Question: I am using this, to make a function call in smart contract via metamask in react:
'''
export default class EthereumForm1 extends Component {
constructor (props) {
super (props);
const MyContract = window.web3.eth.contract(ContractABI);
this.state = {
ContractInstance: MyContract.at('ContractAddress')
}
this.doPause = this.doPause.bind (this);
}
doPause() {
const { pause } = this.state.ContractInstance;
pause (
{
gas: 30000,
gasPrice: <PHONE>,
value: window.web3.toWei (0, 'ether')
},
(err) => {
if (err) console.error ('Error1::::', err);
console.log ('Contract should be paused');
})
}
'''
What I want is to run jQuery code with loading gif: '$(".Loading").show();'
while transaction is being processed and remove it after. Also, it would be good to add transaction status in div after, like in metamask(either passed or rejected).

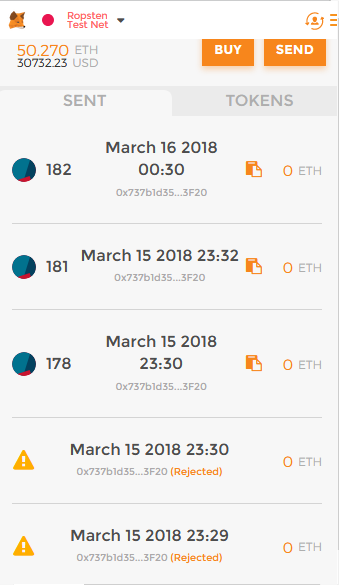
Answer: What helped me was checking every few seconds if my transactiopn finished, and if yes hiding the loader.
'''
if (latestTx != null) {
window.web3.eth.getTransactionReceipt(latestTx, function (error, result) {
if (error) {
$(".Loading").hide();
console.error ('Error1::::', error);
}
console.log(result);
if(result != null){
latestTx = null;
$(".Loading").hide();
}
});
}
'''